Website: walmart
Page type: customer-info-address
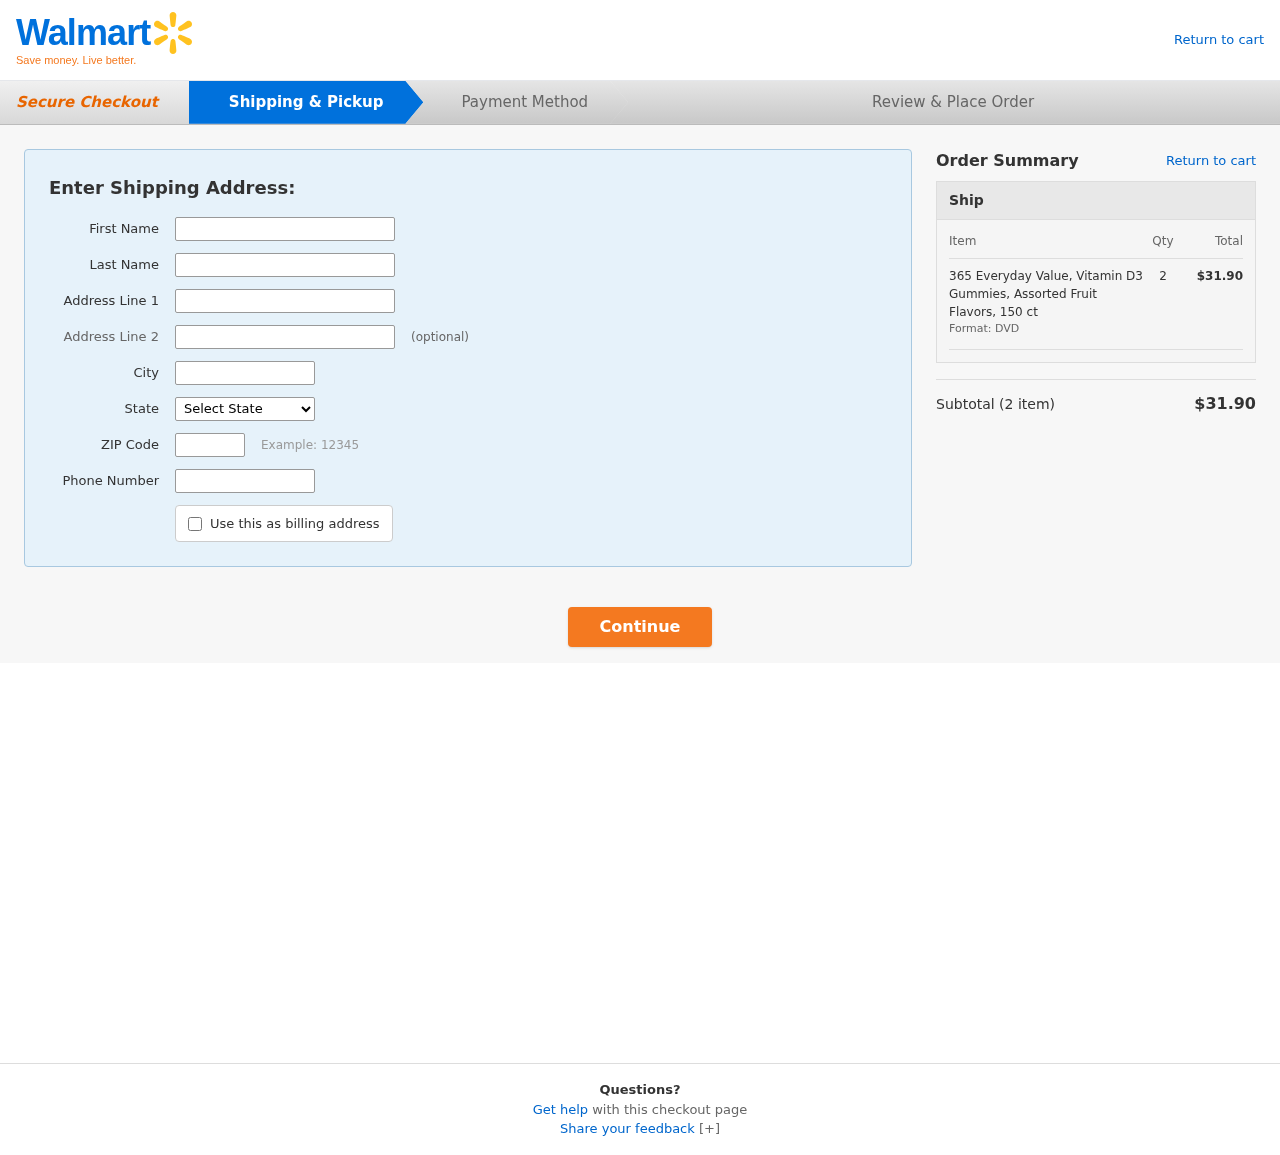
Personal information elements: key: PII_CITY
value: Stacyview
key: PII_FIRSTNAME
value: Alan
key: PII_LASTNAME
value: Williams
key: PII_PHONE
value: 2723188699
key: PII_POSTCODE
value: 76979
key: PII_STATE
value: Illinois
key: PII_STREET
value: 880 Shelton Throughway
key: PII_STREET2
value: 11231 Karen Plaza
Product elements: key: PRODUCT1_NAME
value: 365 Everyday Value, Vitamin D3 Gummies, Assorted Fruit Flavors, 150 ct
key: PRODUCT1_QUANTITY
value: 2
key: PRODUCT1_LINE_TOTAL
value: $31.90
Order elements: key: ORDER_NUM_ITEMS
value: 2
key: ORDER_SUBTOTAL
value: $31.90